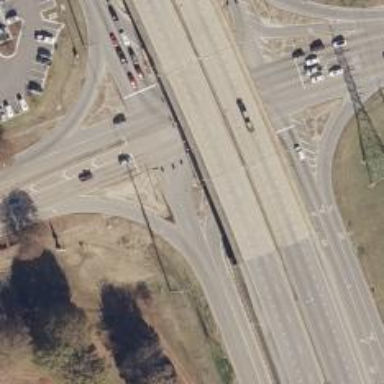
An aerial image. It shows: Asphalt road at the secondary link level.